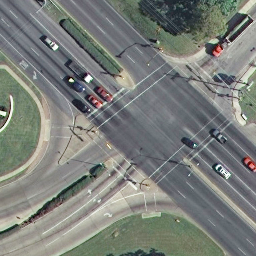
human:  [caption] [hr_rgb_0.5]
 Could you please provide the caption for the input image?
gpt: At busy intersections, there are two roads, each of which is not vertical.

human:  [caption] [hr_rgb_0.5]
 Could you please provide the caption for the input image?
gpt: At busy intersections, there are two roads that are not perpendicular.

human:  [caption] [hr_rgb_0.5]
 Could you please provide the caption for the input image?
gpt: There are two roads at busy intersections, each of which is not vertical.

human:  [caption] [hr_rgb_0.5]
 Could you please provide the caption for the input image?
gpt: There are two roads at a busy intersection, each of which is not vertical.

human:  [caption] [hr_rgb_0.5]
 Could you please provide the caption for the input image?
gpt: There are two roads that are not perpendicular at busy intersections.